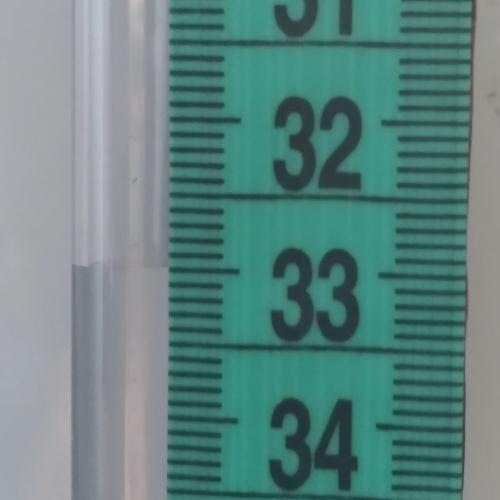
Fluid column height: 33.0 cm